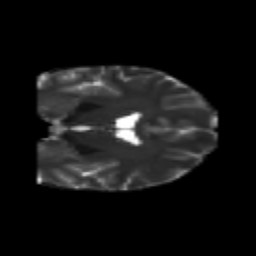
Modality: T2w
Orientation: coronal
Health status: healthy
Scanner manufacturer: philips
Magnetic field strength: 3 T
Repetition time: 6.964 s
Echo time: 0.092 s